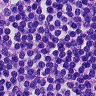
Metastatic tissue present: no